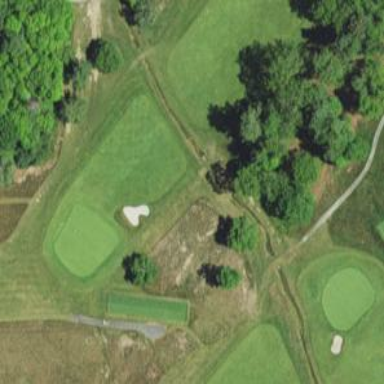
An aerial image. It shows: Golf rough area.